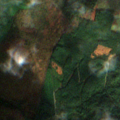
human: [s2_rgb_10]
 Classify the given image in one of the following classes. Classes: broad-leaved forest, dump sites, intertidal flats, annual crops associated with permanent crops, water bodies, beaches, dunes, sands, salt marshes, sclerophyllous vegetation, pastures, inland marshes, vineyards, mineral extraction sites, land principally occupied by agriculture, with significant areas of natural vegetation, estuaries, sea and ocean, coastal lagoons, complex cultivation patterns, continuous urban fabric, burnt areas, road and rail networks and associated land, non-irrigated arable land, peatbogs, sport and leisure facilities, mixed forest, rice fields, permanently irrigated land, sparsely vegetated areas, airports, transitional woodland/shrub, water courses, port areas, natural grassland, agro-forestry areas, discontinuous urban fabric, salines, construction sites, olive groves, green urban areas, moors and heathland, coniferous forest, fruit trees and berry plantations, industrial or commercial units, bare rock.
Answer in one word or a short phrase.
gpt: pastures, land principally occupied by agriculture, with significant areas of natural vegetation, coniferous forest, moors and heathland, transitional woodland/shrub